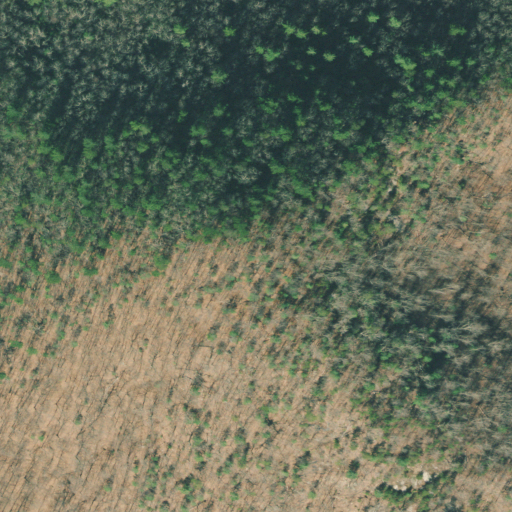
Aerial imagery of mountain in Georgia named Brushy Knob containing deciduous forest, mixed forest, and evergreen forest